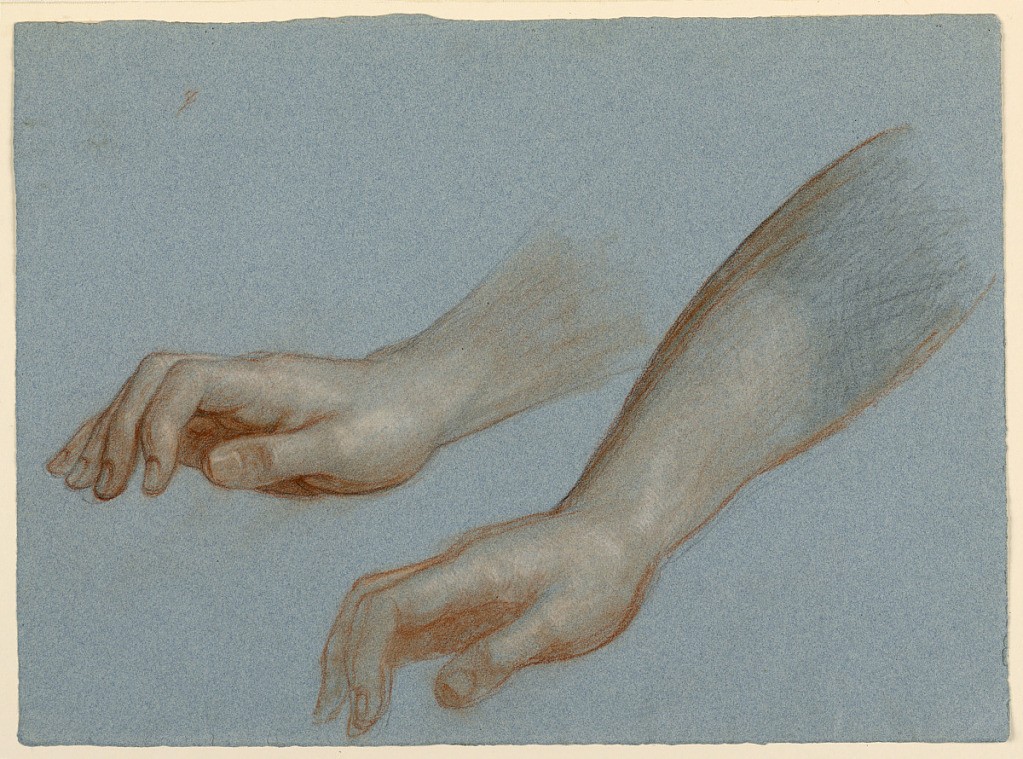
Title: Study of Angel's Hand for "Mercy's Dream"
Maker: Daniel Huntington, American, 1816–1906
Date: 1857
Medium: Brown crayon, white chalk, graphite on blue wove paper
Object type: Drawing
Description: Two studies of a figure's right hand. Verso: Studies in pen and black ink of left foot, lower left leg, right foot and right knee.